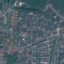
Label: Residential